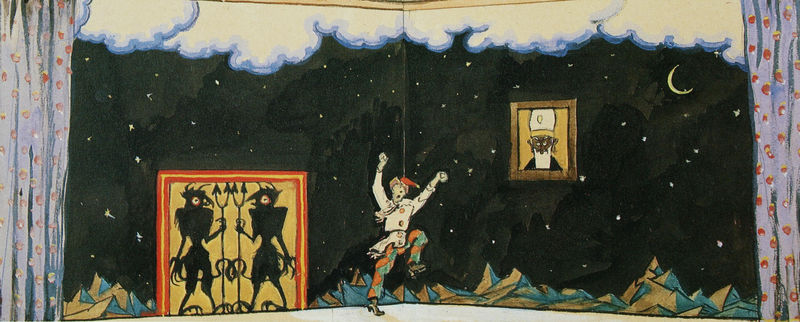
Titel: Petruschka
Künstler: Alexandre Nicolas Benois
Standort: Moskau
Institution: Bachruschin-Museum
Schlagwörter: blau, dunkel, gemälde, himmel, mann, weiß, wolken, aquarell, gelb, landschaft, braun, fenster, hut, kariert, nacht, orange, schwarz, skizze, szene, tür, zimmer, rot, schal, karo, tanz, bart, hose, mütze, augen, böse, falten, kragen, rahmen, vollbart, bild, portrait, porträt, vorhang, erde, boden, auge, stoff, spitzen, bühne, theater, schön, nachthimmel, fell, schwanz, sprung, wellen, düster, zwei, berge, gebirge, gipfel, bühnenbild, bischof, papst, spitz, vorhänge, faltenwurf, junge, rüschen, knöpfe, freude, mondlicht, tor, schauspiel, flucht, foto, punkte, karos, mond, knabe, eckig, gepunktet, clown, berggipfel, mondsichel, sichel, sterne, sternenhimmel, fäuste, stilisiert, krallen, dämon, entwurf, ruf, zacken, pforte, springen, hölle, teufel, märchen, mitra, schwänze, zipfelmütze, kulisse, hörner, schauspieler, pfeil, lasiert, luzifer, gebirgskette, harlekin, kasper, pfeile, gesein, klauen, dämonen, weltall, buchillustration, spieß, wolkendecke, geöfnet, dreizack, spies, zweizack, spieße, rüschenkragen, tanzend, sternhimmel, springend, dpieße, höeentor, kaperle, kasperletheater, kaspertheater, spiese, suppenkaspaer